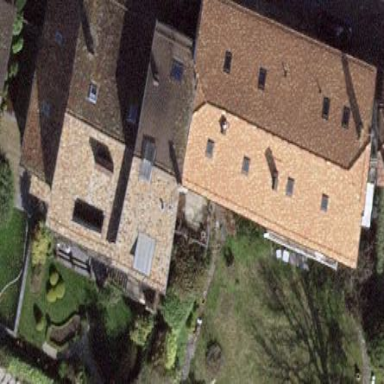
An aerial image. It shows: Detached building.